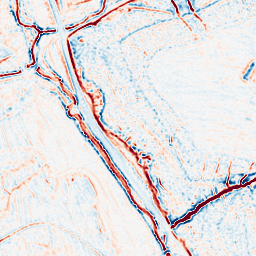
Category: multiscale
Decomposition family: log
Decomposition parameters: sigma: 1
Upsampling method: linear_exact
Upsampling parameters: scale: 2
Upsampling scale: 2